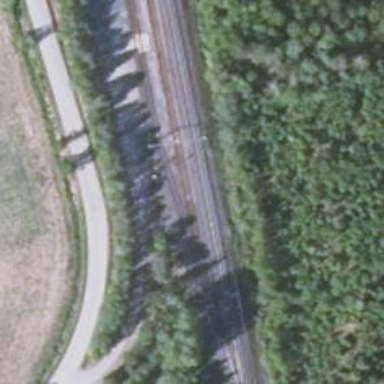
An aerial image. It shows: Railway track with electrified contact lines. This is siding track.